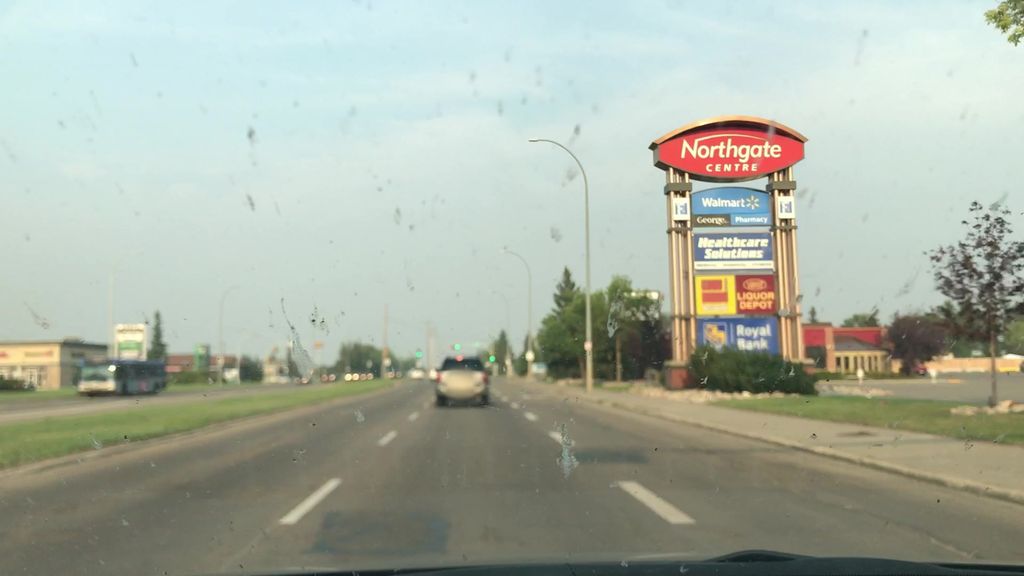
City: edmonton